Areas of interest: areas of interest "Post Office"
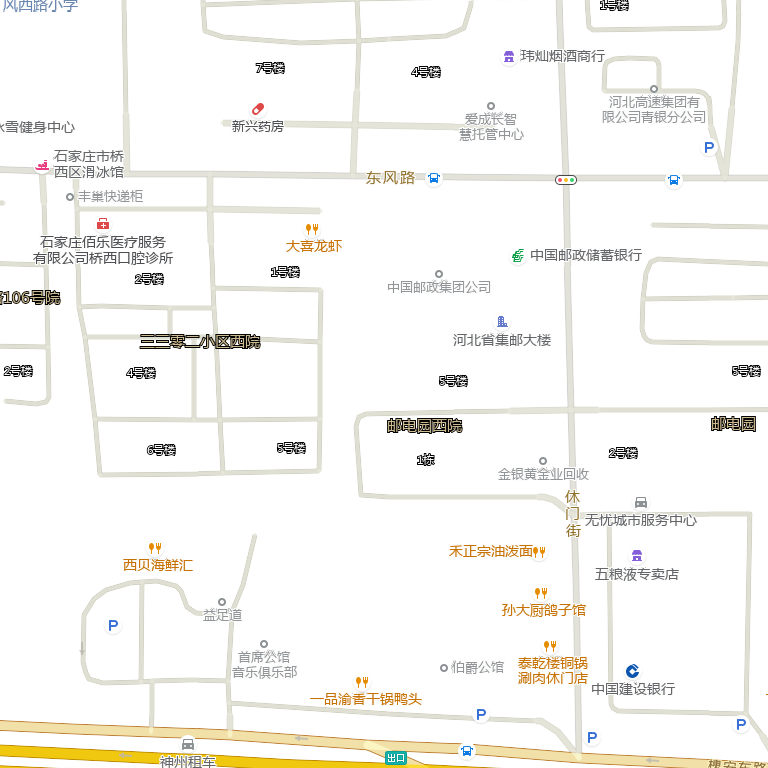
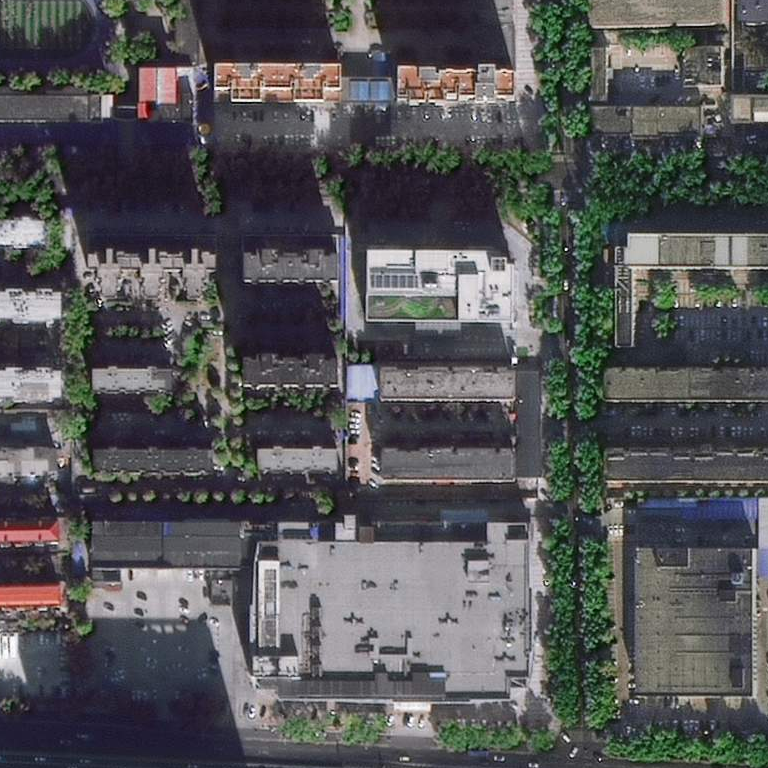